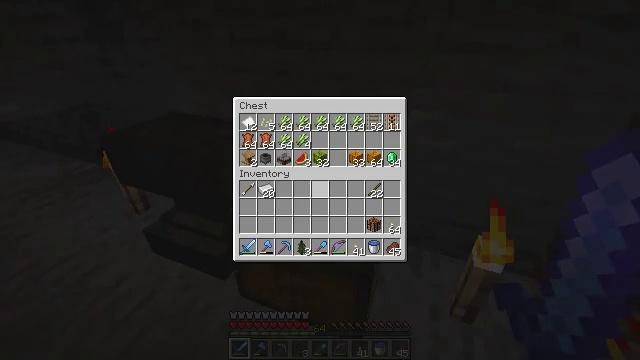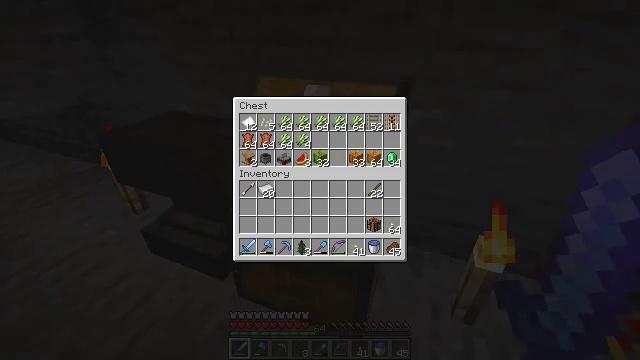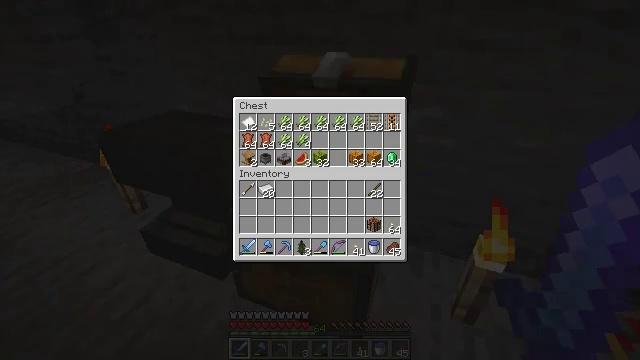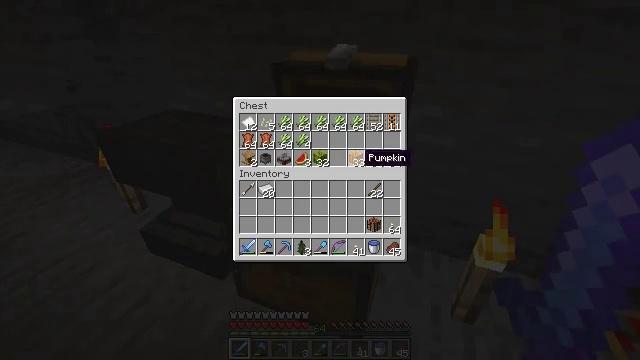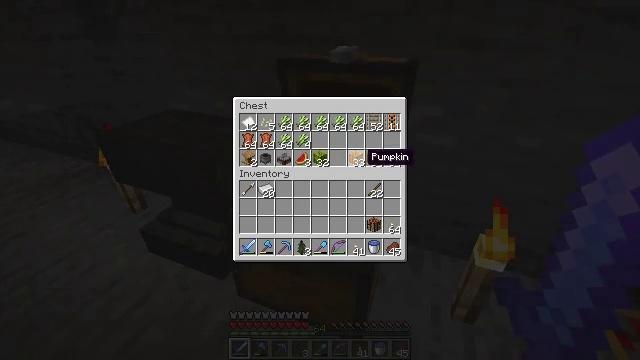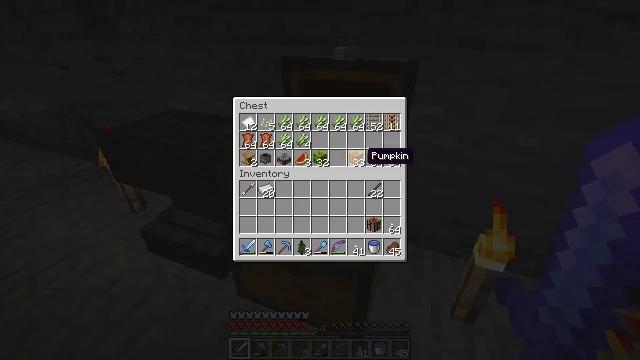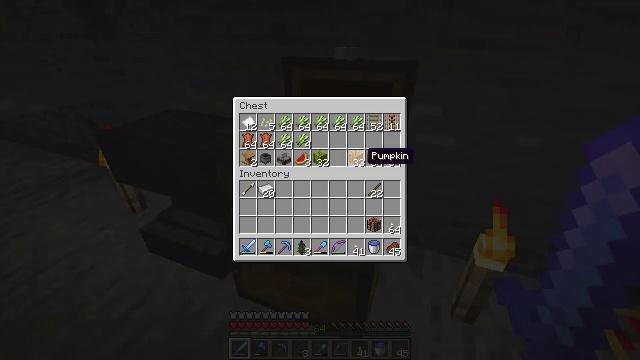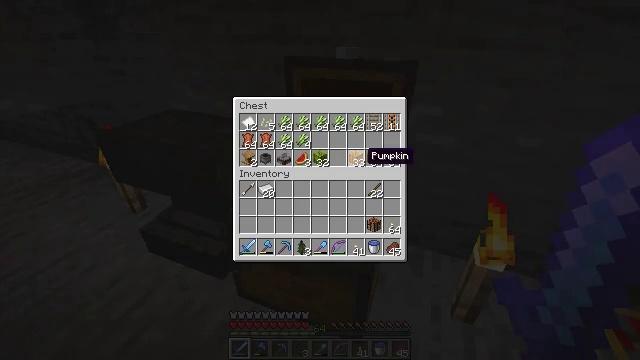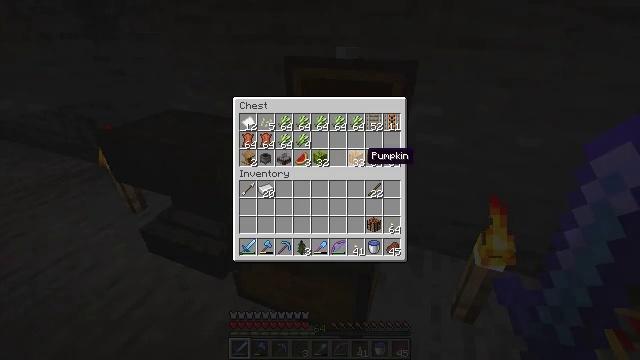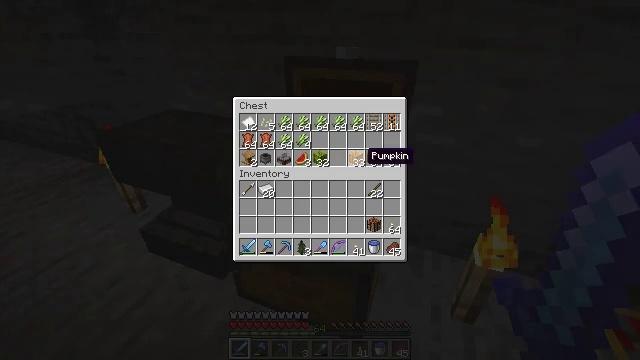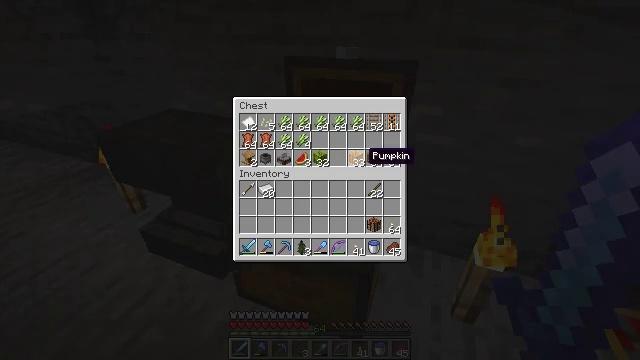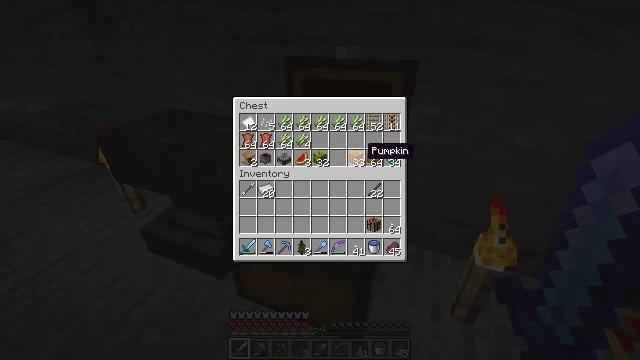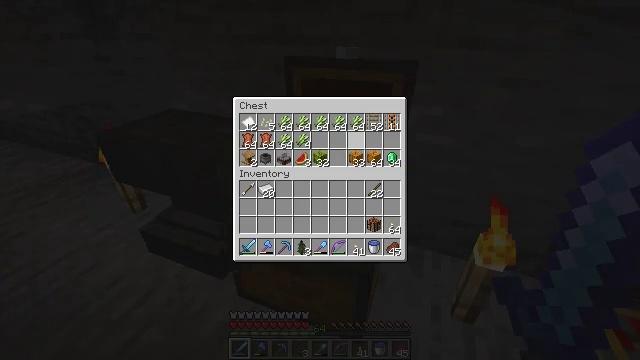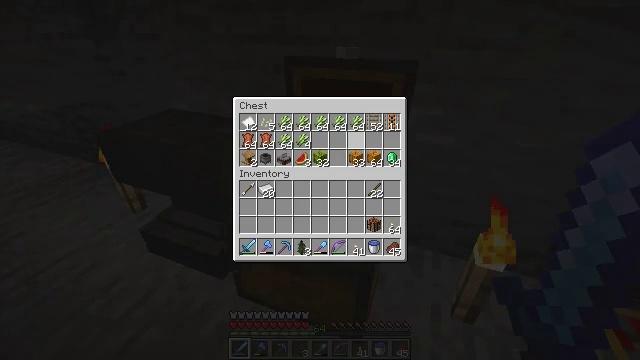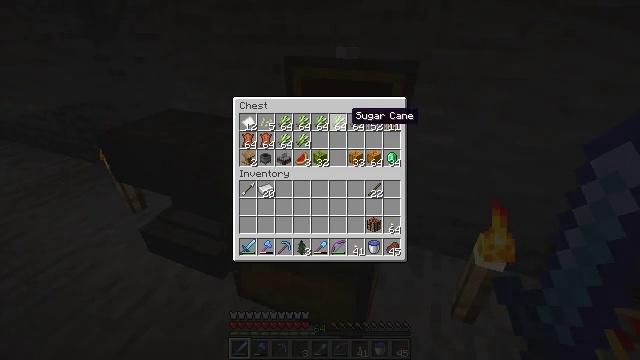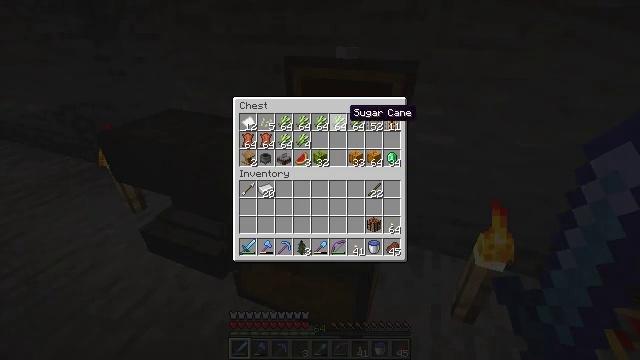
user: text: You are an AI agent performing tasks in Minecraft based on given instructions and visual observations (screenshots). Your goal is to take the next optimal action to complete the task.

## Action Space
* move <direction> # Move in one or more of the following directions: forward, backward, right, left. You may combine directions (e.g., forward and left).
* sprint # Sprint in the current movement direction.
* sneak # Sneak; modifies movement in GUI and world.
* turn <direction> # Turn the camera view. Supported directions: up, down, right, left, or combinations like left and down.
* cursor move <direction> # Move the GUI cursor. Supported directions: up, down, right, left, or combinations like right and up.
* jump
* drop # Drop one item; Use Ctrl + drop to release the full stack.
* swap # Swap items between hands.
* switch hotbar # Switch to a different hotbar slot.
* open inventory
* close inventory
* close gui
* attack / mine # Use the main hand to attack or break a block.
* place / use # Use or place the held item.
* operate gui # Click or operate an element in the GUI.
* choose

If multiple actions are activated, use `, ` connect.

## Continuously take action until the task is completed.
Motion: motion action
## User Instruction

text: Use right equipment to gather melon.
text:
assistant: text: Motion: turn right
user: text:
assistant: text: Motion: turn right
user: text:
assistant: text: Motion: turn right
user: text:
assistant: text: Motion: no_op
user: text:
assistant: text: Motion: no_op
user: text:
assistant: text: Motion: no_op
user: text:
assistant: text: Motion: no_op
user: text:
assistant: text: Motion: no_op
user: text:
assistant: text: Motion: no_op
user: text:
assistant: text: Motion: no_op
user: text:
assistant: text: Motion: no_op
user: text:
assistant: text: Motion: turn up
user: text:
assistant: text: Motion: turn up
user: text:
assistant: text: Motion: turn up
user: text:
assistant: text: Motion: no_op
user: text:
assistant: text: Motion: no_op
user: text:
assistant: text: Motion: no_op
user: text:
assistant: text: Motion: turn left
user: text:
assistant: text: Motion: no_op
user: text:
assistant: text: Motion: no_op
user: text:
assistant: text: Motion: no_op
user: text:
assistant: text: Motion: no_op
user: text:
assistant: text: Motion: turn left
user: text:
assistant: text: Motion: turn left
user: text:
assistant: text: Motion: no_op
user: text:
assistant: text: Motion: no_op
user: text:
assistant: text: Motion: no_op
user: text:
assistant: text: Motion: no_op
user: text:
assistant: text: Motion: no_op
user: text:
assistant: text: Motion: turn left and down